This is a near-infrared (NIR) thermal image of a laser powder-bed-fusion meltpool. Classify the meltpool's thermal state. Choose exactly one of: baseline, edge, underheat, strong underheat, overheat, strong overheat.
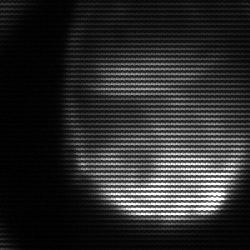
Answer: edge